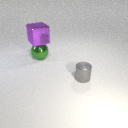
large green metal sphere below large purple metal cube